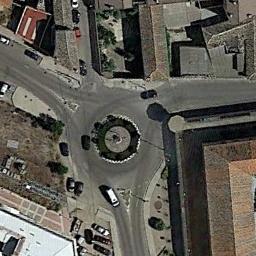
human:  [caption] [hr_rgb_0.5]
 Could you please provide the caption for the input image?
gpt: There are several vehicles driving on the road at the roundabout, There are some buildings and some trees and some lawns around the roundabout, And many cars are parked in the open space beside the roundabout .

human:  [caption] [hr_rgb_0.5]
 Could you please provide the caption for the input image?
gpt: The roundabout with three exits and entrances is surrounded by some buildings .

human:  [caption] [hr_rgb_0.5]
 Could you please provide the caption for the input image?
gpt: The roundabout is on the bare land next to buildings .

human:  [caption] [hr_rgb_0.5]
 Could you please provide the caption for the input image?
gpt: Several buildings of different shapes are beside the roundabout .

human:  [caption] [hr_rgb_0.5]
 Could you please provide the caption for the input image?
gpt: There are some buildings around the roundabout .